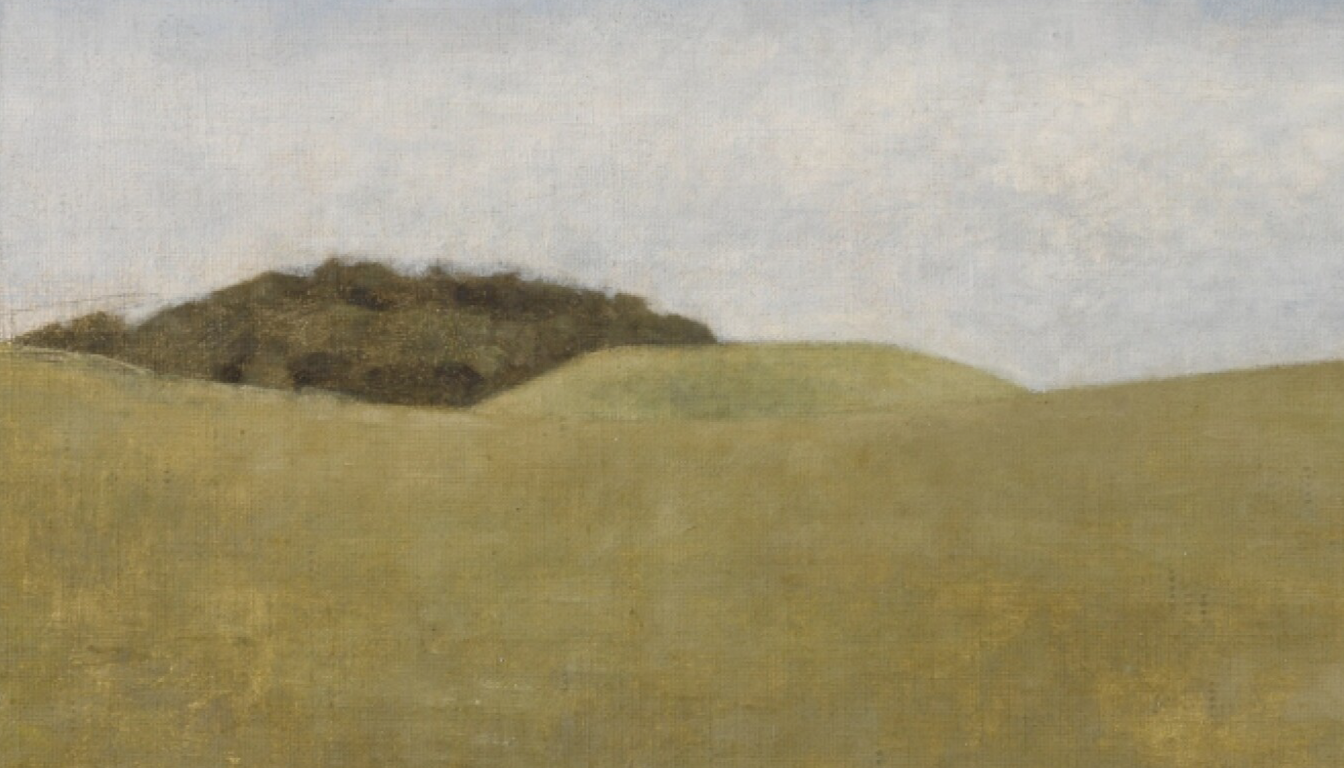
landscape painting, wide, overcast daylight, small cluster of dark trees on rounded hill left above wide open rolling green field pale blue sky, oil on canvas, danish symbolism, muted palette